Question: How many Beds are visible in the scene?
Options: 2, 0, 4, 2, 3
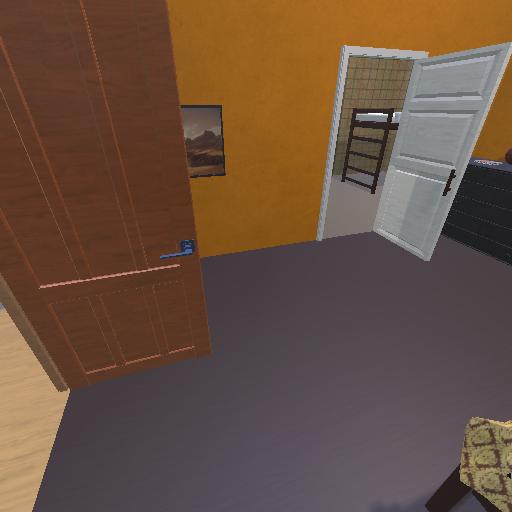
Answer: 2